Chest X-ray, PA view. Patient: 50 years old, sex M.
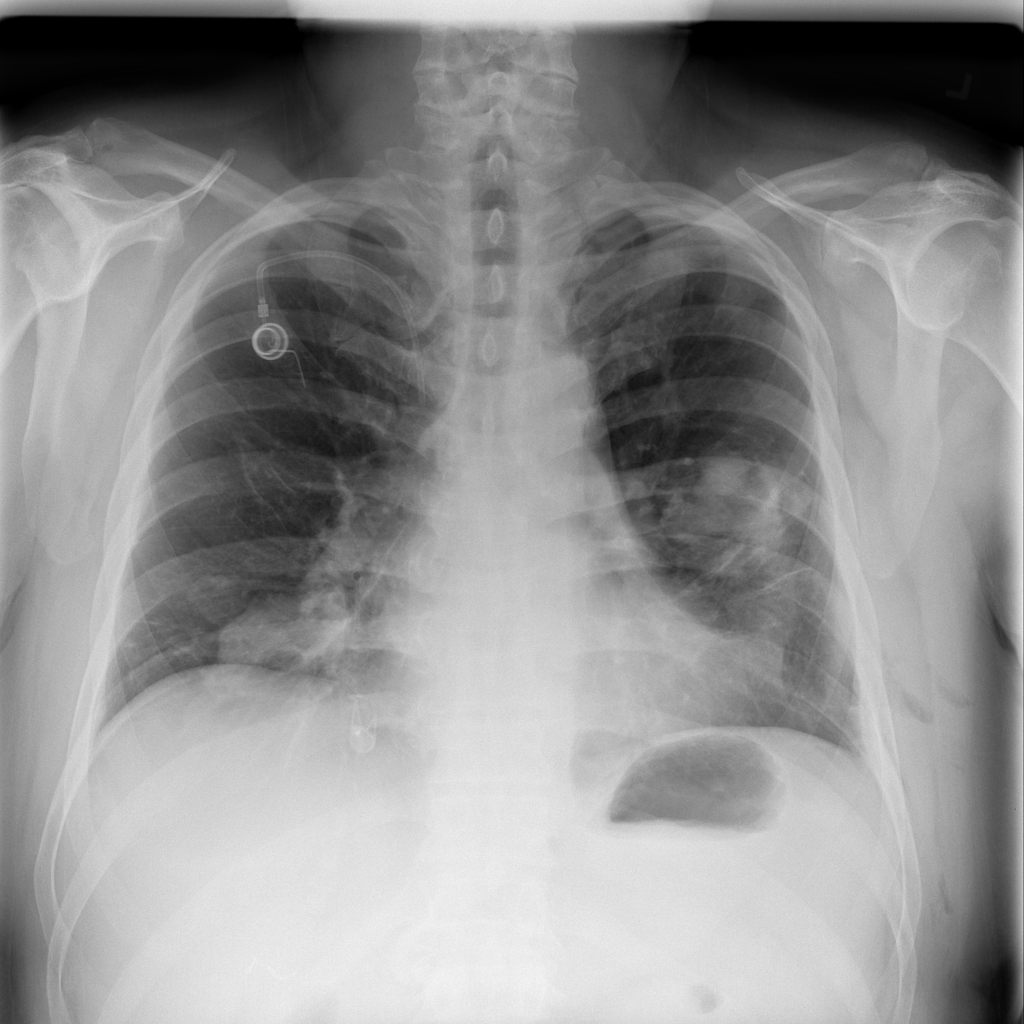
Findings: No Finding